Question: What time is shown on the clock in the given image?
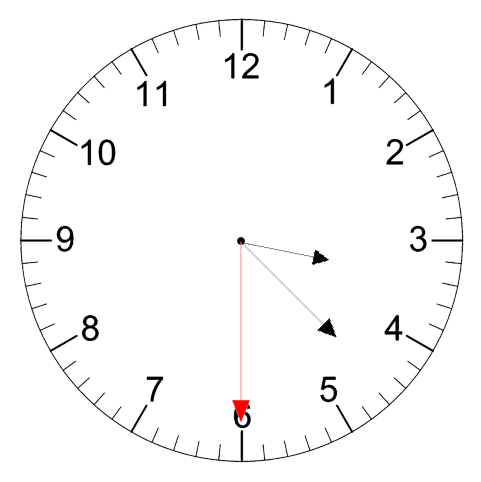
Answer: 03:22:30